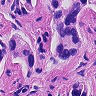
Metastatic tissue present: yes